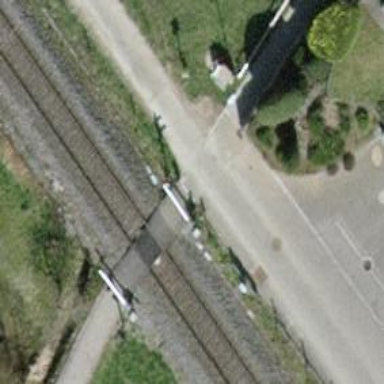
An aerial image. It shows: Level crossing on the railway with lights and full barrier.